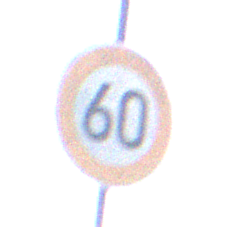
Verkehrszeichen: Geschwindigkeit60
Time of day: MorningAfternoon
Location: Outdoor (RoadRail)
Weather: PartlyCloudy
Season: NotSpecified
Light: Natural